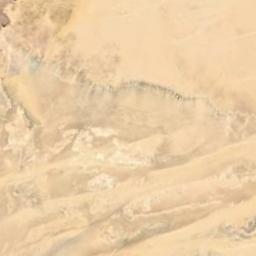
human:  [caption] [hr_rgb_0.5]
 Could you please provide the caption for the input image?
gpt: This is a yellow desert with wavy stripes .

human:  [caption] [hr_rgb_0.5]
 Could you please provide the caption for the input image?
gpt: Nothing else can be seen in this desert .

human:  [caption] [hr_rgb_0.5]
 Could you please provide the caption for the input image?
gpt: There are yellow desert with lines of bare land .

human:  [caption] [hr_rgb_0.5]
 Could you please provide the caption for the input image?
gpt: The desert has yellow sand and some dunes .

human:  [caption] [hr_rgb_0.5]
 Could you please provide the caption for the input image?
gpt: A yellow desert covered with bare land .